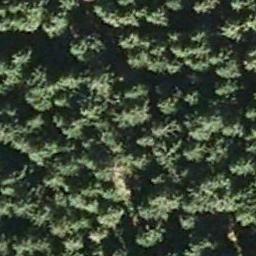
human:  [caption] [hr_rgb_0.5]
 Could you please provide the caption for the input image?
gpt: The forest is full of green trees .

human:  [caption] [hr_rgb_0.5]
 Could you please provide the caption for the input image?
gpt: The forest has a lot of randomly arranged green trees .

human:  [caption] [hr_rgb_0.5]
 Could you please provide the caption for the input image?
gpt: There are some crisscross paths on this land .

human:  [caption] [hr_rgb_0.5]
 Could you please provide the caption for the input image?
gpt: Many green trees are in a forest and the leaves cast a black shadow .

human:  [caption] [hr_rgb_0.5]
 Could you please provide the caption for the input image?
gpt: A forest with many green trees .